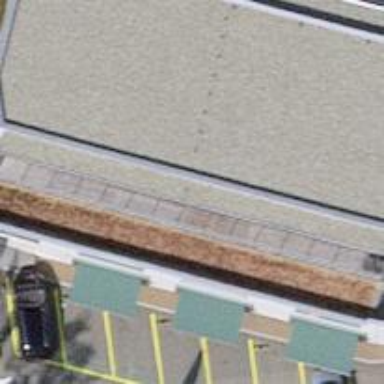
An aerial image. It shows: Veterinary facility.